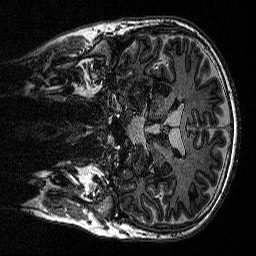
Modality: MP2RAGE
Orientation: coronal
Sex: male
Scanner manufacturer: siemens
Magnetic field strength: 3 T
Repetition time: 5 s
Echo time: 0.00292 s